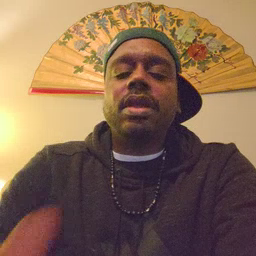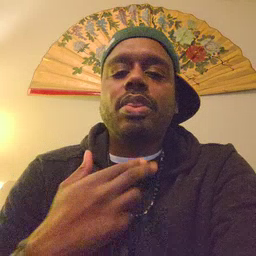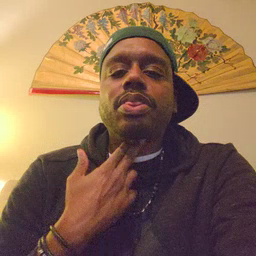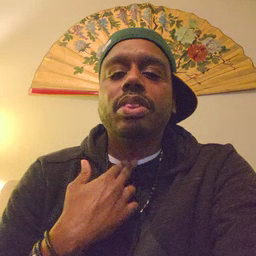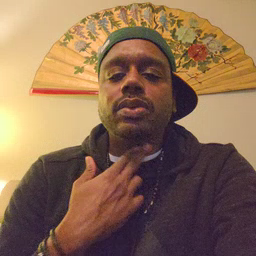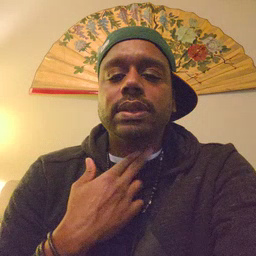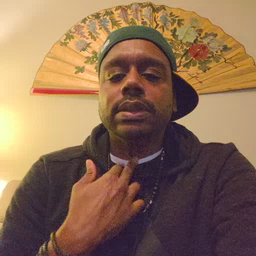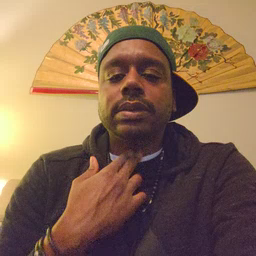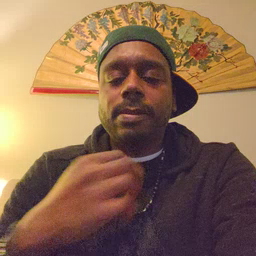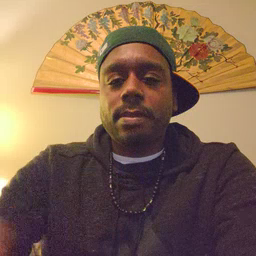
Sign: thirsty